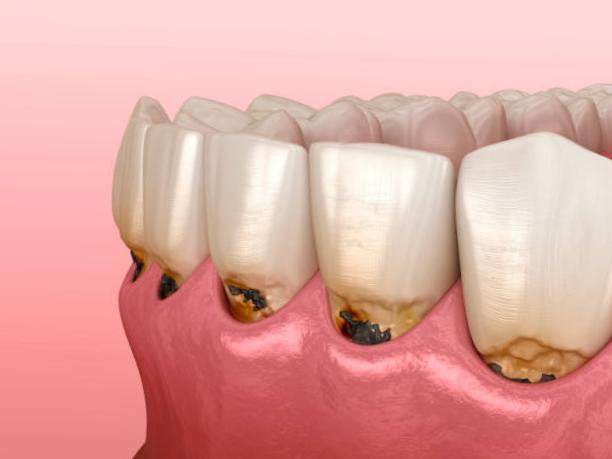
Condition: Caries